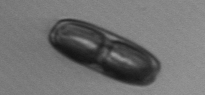
Label: Ephemera